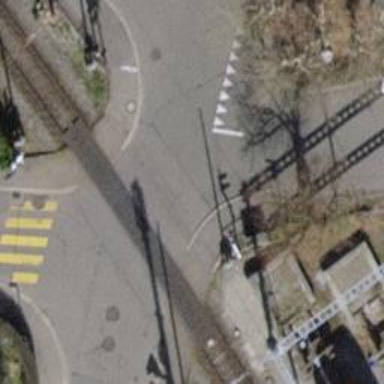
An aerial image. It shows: Level crossing with double half barrier.